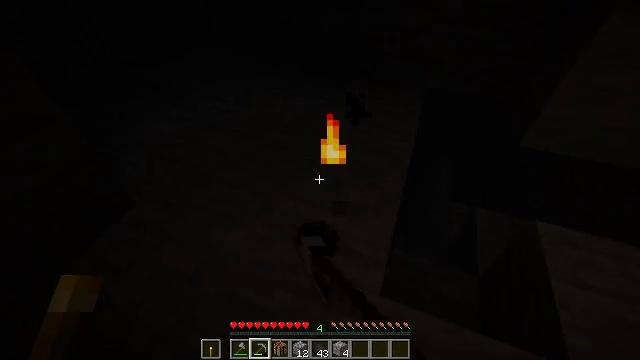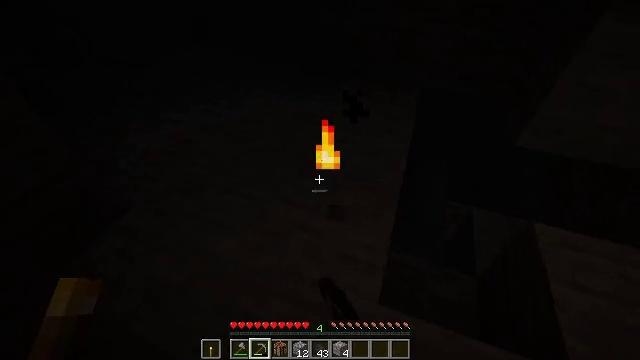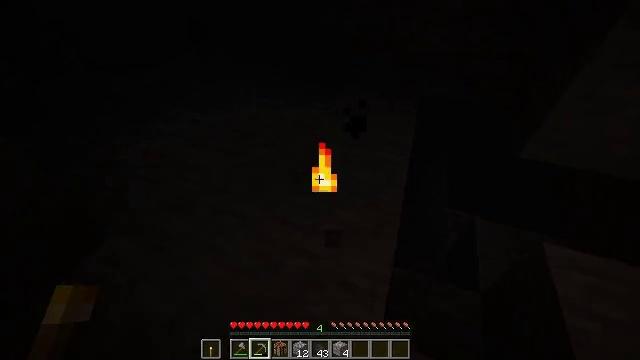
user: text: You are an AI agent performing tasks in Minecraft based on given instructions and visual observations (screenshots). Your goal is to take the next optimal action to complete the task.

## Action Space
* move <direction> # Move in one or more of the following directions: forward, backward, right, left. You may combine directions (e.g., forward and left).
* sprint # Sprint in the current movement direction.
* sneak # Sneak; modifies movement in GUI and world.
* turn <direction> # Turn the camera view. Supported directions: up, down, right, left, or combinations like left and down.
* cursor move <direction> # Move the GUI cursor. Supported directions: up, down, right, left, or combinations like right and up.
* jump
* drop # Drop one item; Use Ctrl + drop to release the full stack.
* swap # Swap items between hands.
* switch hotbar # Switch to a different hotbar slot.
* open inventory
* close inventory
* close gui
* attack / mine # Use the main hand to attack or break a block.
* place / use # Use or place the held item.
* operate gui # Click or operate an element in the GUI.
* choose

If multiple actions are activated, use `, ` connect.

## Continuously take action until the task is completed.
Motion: motion action
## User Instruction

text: Attack the torch to pick it up.
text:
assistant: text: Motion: move forward, turn right
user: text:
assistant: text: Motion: move forward
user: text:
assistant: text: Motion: no_op